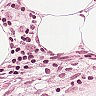
Metastatic tissue present: no